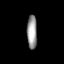
Tissue: prostate
Cell type: Epithelial cells
Senescence score: 0.3398
Nuclear area (px): 333
Mean DAPI intensity: 152.79